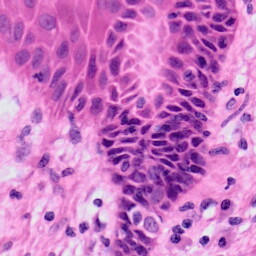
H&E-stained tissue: Skin